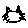
Label: cat